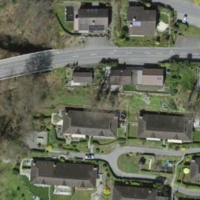
EUNIS habitat code: 55
Species observed at this site:
Rhamnus cathartica
Dianthus armeria
Geranium sanguineum
Agrostemma githago